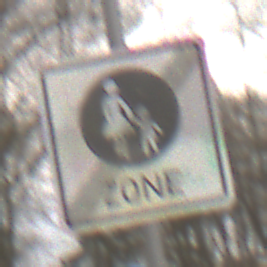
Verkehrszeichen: EndeFussgaengerzone
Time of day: Midday
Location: Outdoor (Nature)
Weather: Overcast
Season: NotSpecified
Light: Natural